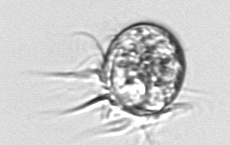
Label: Leegaardiella_ovalis